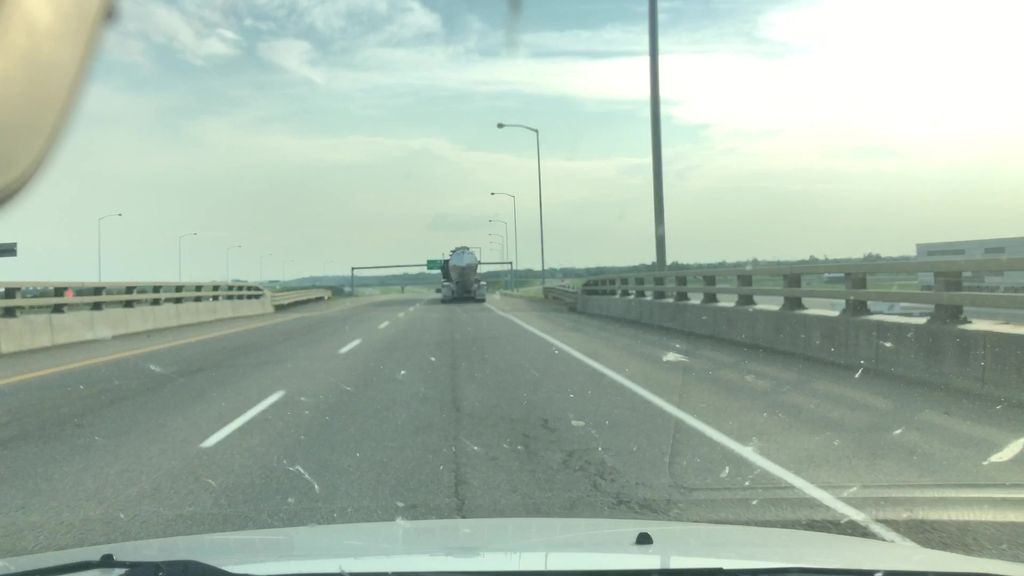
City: edmonton